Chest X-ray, AP view. Patient: 81 years old, sex F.
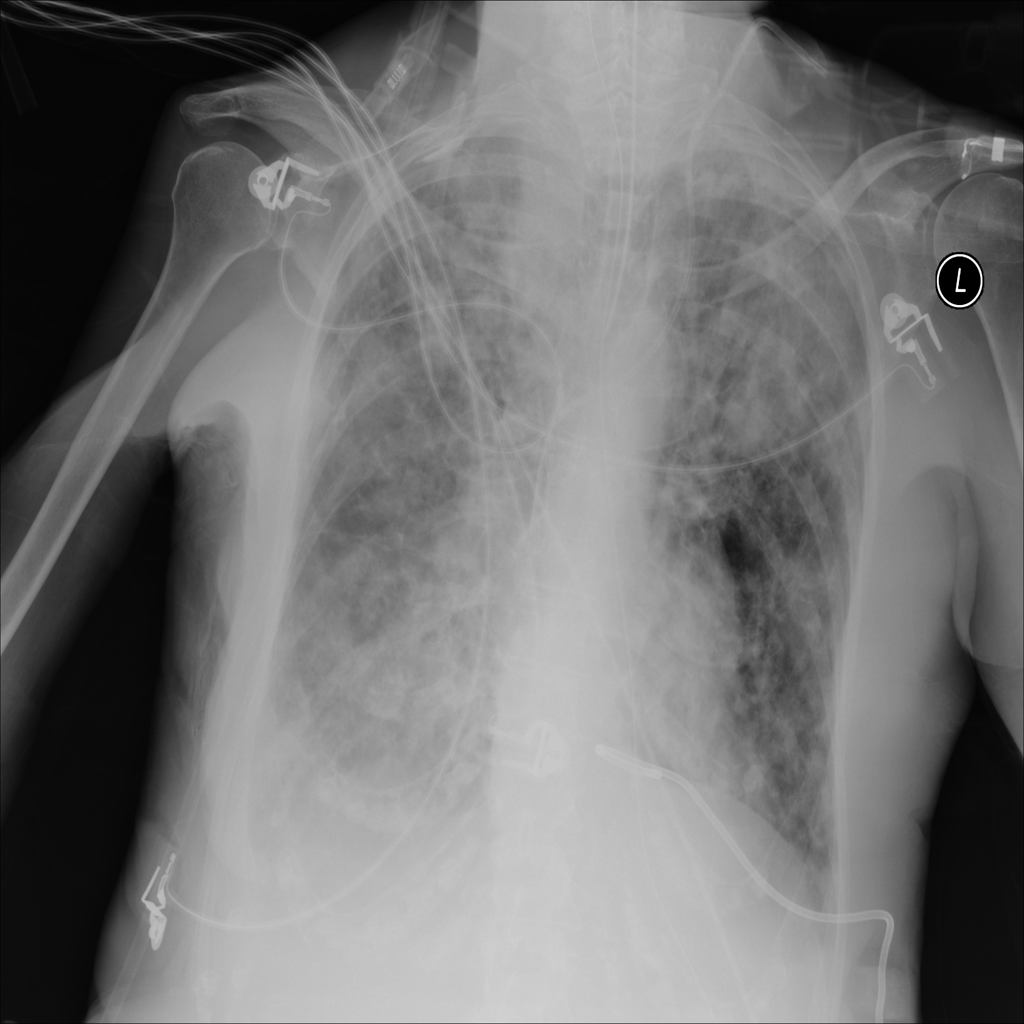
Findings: No Finding